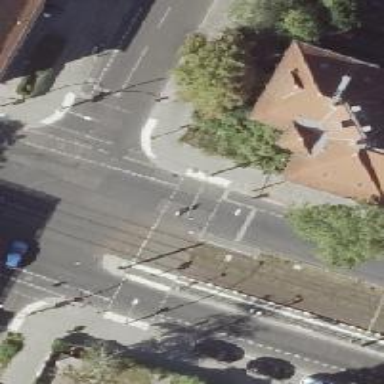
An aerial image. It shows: Tram crossing with traffic signals.